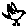
Label: bird